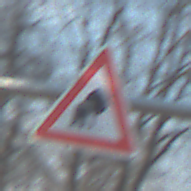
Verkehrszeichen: UnzureichendesLichtraumprofil
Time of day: MorningAfternoon
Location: Outdoor (Suburban)
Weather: PartlyCloudy
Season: NotSpecified
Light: Natural